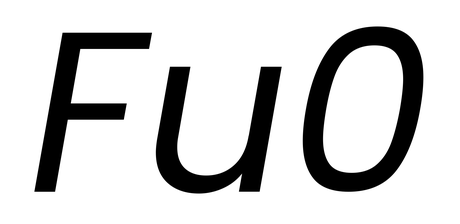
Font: Poppins-Italic